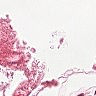
Metastatic tissue present: no